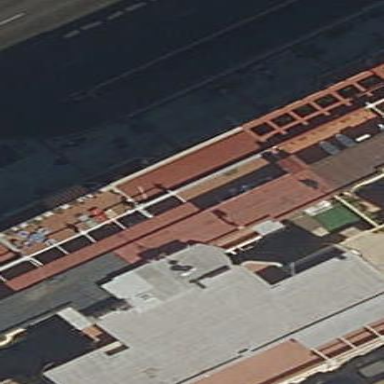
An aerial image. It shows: Part of building.